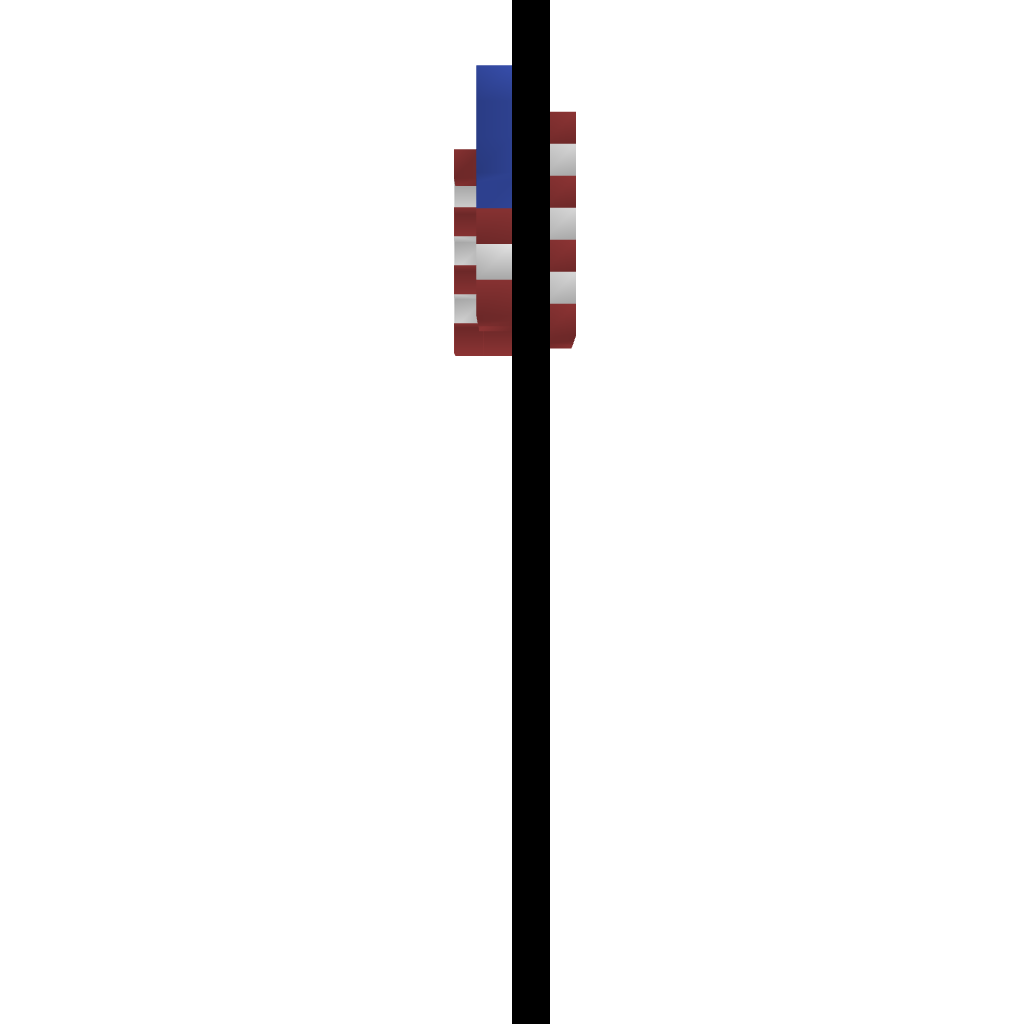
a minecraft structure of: USA Flag! high quality